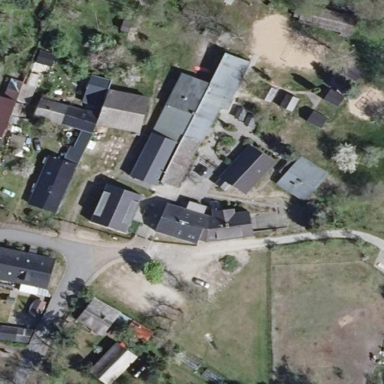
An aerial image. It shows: Hostel for tourism.